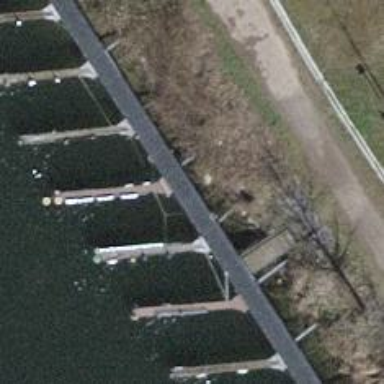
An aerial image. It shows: Metal pier with mooring facilities.